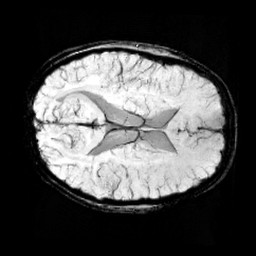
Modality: minIP
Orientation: axial
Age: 10
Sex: male
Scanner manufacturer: siemens
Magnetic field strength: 3 T
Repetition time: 0.027 s
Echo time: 0.02 s